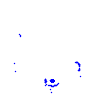
Particle: electron